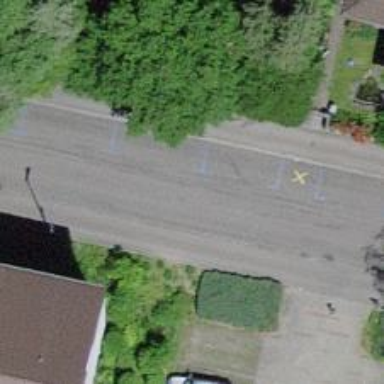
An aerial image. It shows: Residential road with asphalt surface. There are sidewalks on both sides of the road.